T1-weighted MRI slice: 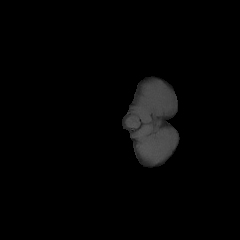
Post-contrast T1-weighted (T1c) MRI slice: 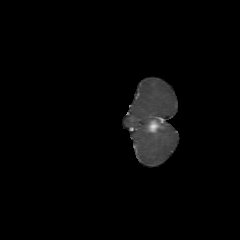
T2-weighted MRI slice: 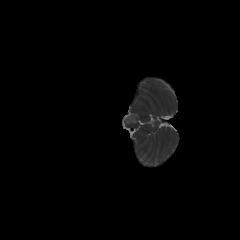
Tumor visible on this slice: yes